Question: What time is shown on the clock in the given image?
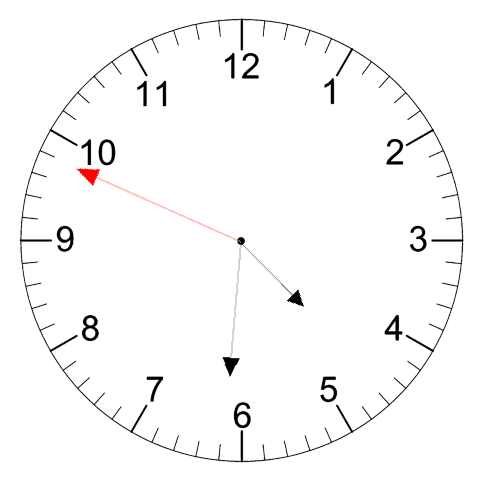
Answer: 04:30:49